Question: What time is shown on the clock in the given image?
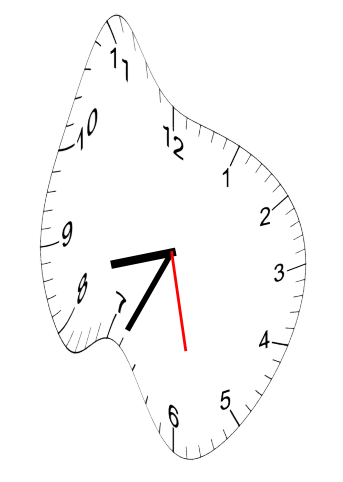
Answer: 08:34:28